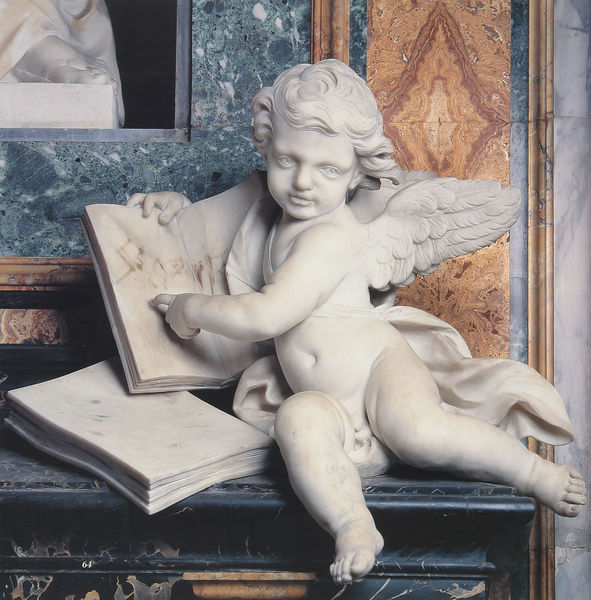
Titel: Justitia
Künstler: Giuseppe Lironi
Standort: Rom, S. Giovanni in Laterano (EU - I - Latium)
Schlagwörter: blau, flügel, fuß, hand, nackt, weiß, gelb, ocker, sitzen, finger, marmor, blick, rot, tuch, arm, augen, barock, falten, sockel, stein, spiegel, kirche, figur, sitzend, locken, renaissance, kamin, ofen, rund, engel, putte, putto, skulptur, füße, enge, dick, zeigefinger, detail, stuck, nabel, plastik, zeigen, foto, knabe, buch, seite, photo, sims, gestus, gesims, klassik, putti, zeigt, steinskulptur, zeigefinge, nachicht